Question: I'm working off this post: <URL>
Where the formula is: '=IF(COUNTA(B2:Z2),INDEX(B$1:Z$1,MATCH(TRUE,INDEX(B2:Z2<>"",0),0)),"")'
It searches the matrix row from right to left, to find the first value, and then pick the corresponding date from the column header.
How would I reverse the equation, so it searches from the left to right. Finding the last date rather than the first?
Thanks

The formula is searching from left to right. For "Rob" it starts at B3 to F3, giving the answer "15-01-01" ... but the answer I want is "15-01-04" as that would search the row from right to left.
For Kyle the correct answer should be "15-01-02"
And for Adam, the correct answer should be "15-01-05"
Does that clear things up?
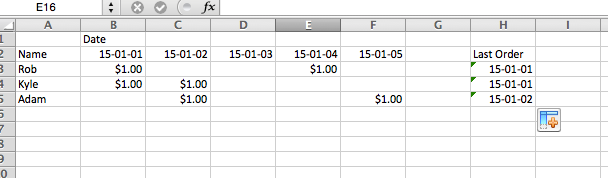
Answer: Something similar to <URL> might be what you are looking for. You would need to adjust the 'LOOKUP' to return a result from a different array than the lookup array though, something like this:
'''
=LOOKUP(9.99E+307,B3:F3,$B$2:$F$2)
'''
If you put that in H3 and copy it down it should return the results you're looking for.